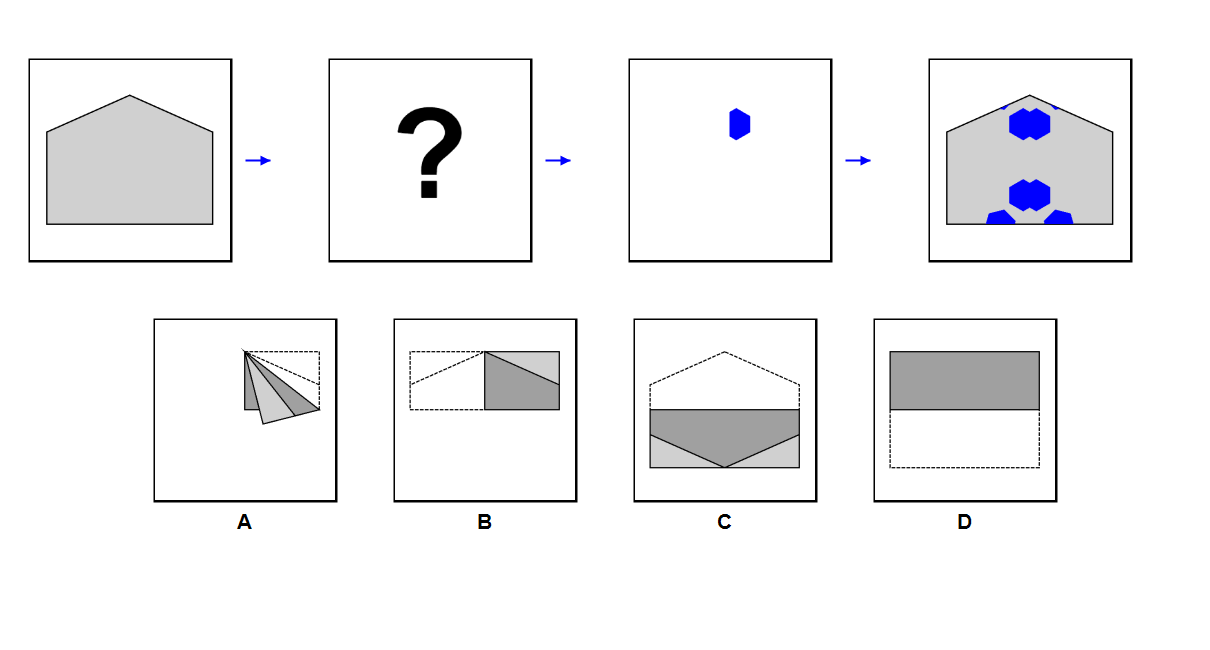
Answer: C